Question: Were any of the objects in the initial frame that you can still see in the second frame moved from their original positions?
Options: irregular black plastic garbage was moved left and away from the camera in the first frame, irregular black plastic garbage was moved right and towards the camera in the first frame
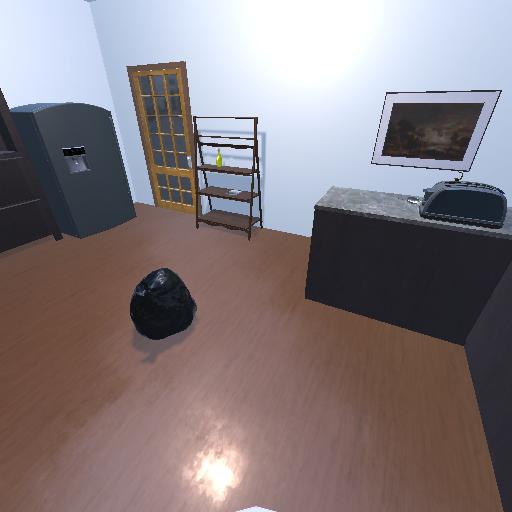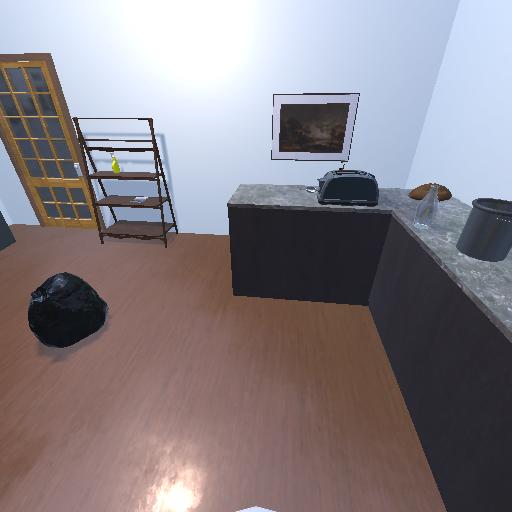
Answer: irregular black plastic garbage was moved left and away from the camera in the first frame